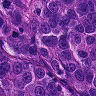
Metastatic tissue present: yes